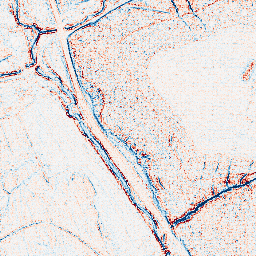
Category: classical
Decomposition family: uniform
Decomposition parameters: size: 3
Upsampling method: sinc_blackman
Upsampling parameters: scale: 8
kernel_size: 16
Upsampling scale: 8